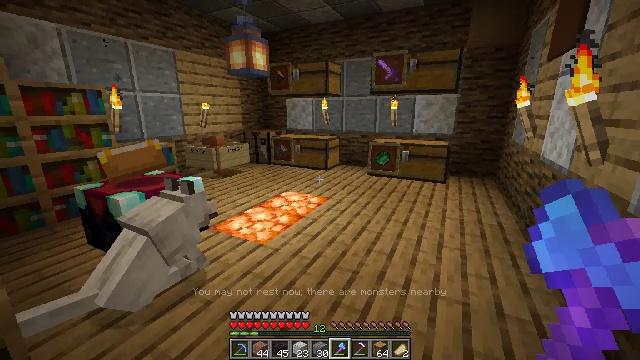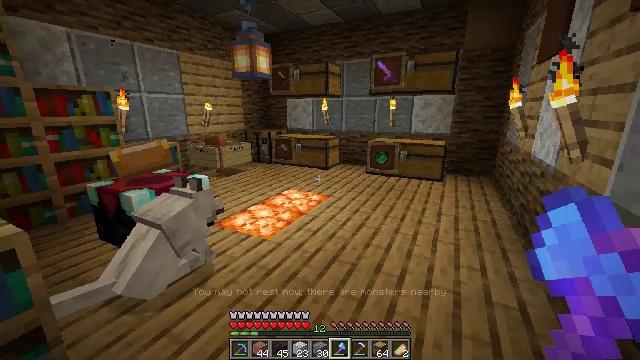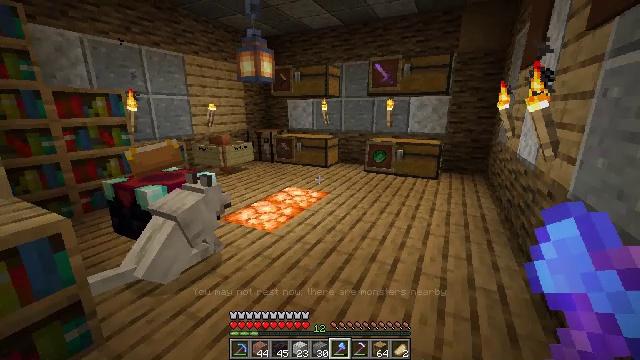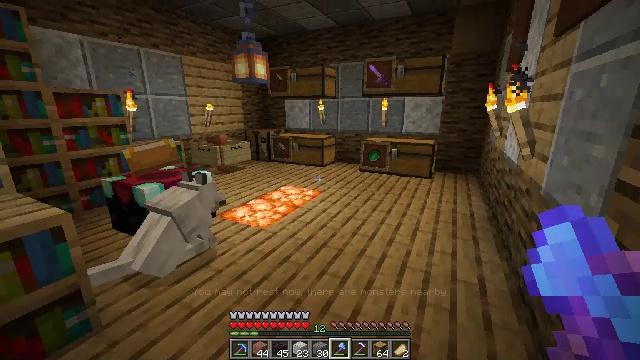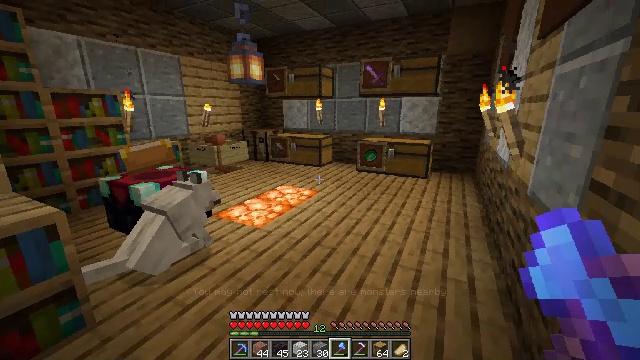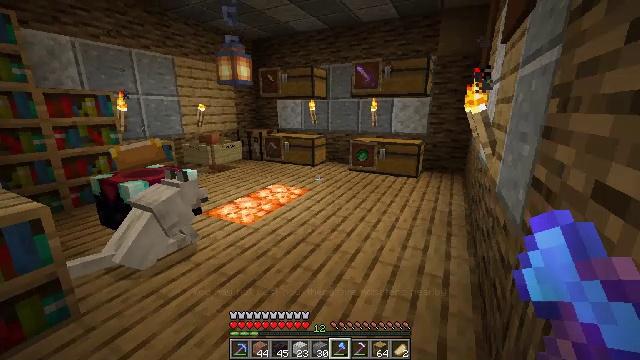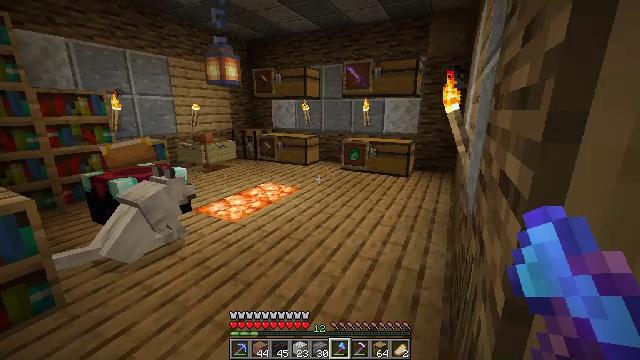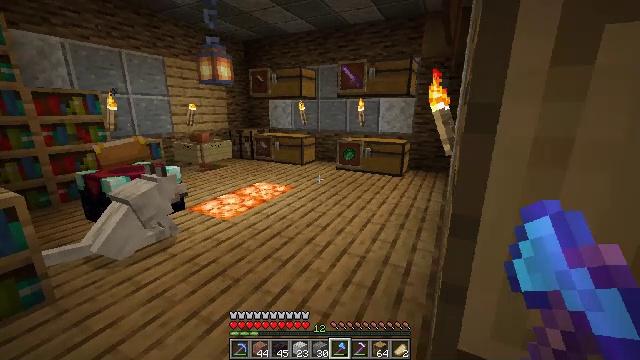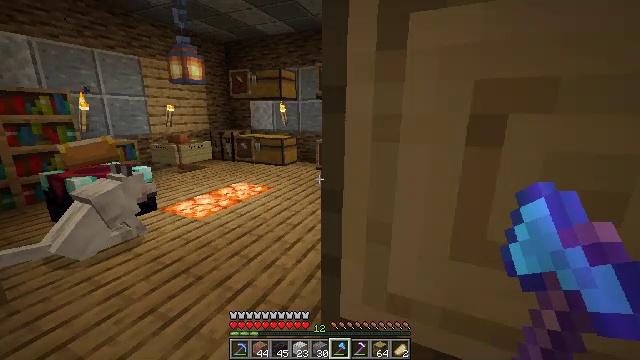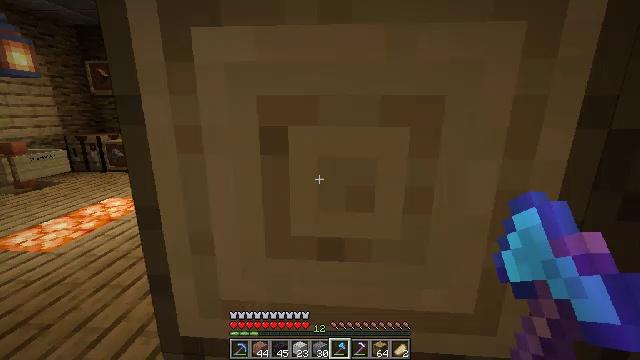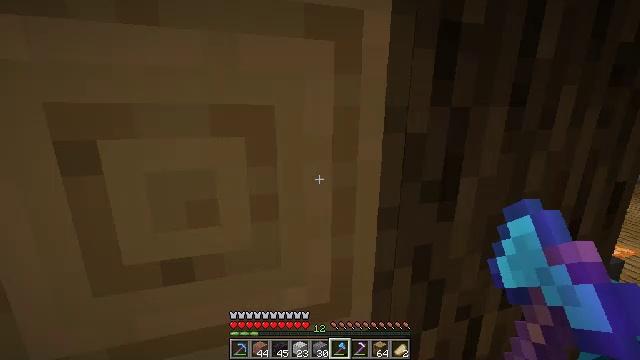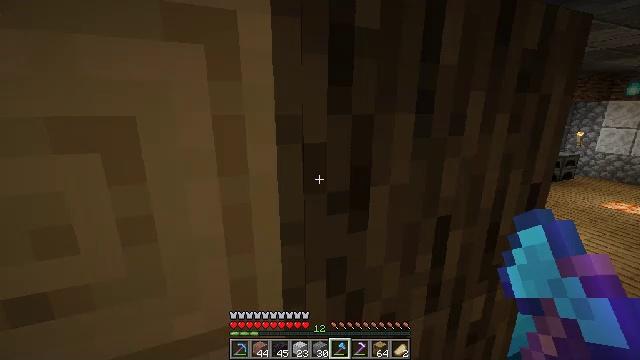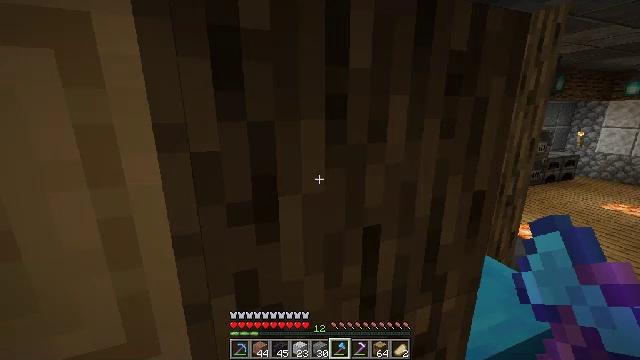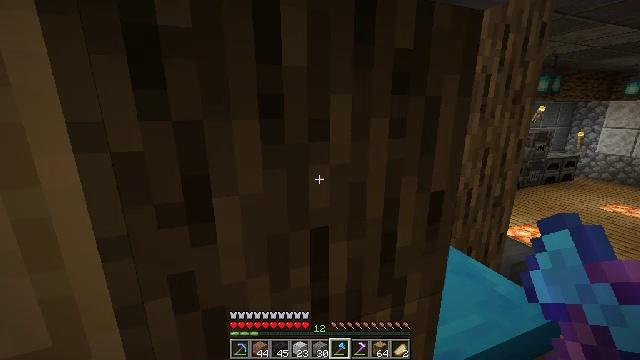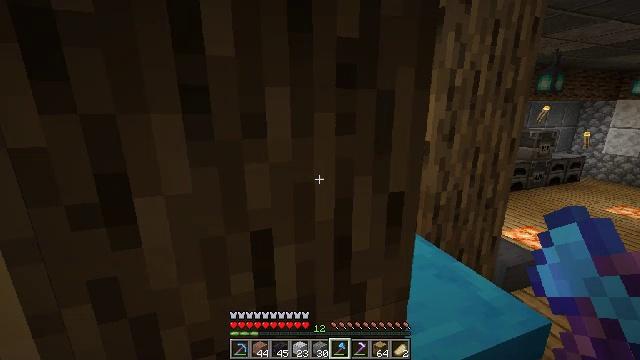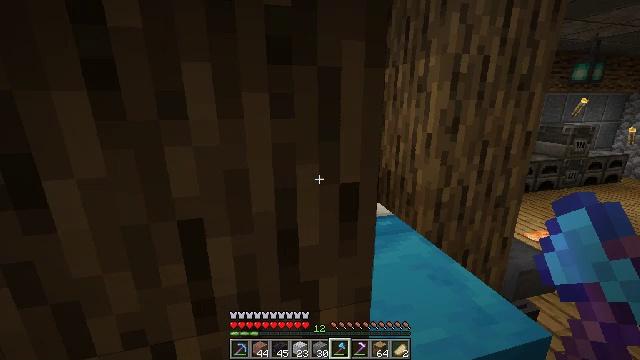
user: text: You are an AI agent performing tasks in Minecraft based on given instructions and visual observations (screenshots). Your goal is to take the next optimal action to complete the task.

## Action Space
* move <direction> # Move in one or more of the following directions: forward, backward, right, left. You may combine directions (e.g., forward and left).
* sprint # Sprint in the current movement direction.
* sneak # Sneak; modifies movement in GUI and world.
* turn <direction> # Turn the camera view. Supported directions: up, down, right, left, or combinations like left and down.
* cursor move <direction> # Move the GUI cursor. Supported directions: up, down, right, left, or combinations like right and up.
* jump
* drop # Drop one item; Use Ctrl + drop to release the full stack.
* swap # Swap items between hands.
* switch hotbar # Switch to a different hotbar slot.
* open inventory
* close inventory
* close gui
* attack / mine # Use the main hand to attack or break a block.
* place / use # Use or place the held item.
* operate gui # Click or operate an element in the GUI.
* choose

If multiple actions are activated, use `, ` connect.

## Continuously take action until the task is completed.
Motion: motion action
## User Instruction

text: Remove the light blue bed with left click.
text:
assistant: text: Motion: move back
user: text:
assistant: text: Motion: move back
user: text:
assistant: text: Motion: move back and move right
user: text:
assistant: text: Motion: move back and move right
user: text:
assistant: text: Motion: move back and move right
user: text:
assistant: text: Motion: move back and move right
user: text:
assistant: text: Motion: move right
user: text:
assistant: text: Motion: move right, turn right
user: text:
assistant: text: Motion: move right, turn right
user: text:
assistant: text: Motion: move right, turn right
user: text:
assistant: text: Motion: move right, turn right
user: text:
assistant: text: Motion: move right
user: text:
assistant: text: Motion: move right
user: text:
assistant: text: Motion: move right, turn left
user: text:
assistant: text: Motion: move right, turn left and down
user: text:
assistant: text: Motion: move right, turn left and down
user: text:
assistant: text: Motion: turn down
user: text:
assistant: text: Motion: turn down
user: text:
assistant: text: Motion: turn down
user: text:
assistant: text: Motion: turn down
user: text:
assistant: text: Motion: use / place
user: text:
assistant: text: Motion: use / place
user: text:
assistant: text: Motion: use / place
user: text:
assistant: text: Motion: no_op
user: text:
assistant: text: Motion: no_op
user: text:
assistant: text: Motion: no_op
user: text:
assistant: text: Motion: no_op
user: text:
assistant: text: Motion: move back and move right
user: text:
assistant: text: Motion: move back and move right
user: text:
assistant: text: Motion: move back and move right, turn left